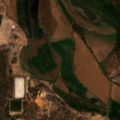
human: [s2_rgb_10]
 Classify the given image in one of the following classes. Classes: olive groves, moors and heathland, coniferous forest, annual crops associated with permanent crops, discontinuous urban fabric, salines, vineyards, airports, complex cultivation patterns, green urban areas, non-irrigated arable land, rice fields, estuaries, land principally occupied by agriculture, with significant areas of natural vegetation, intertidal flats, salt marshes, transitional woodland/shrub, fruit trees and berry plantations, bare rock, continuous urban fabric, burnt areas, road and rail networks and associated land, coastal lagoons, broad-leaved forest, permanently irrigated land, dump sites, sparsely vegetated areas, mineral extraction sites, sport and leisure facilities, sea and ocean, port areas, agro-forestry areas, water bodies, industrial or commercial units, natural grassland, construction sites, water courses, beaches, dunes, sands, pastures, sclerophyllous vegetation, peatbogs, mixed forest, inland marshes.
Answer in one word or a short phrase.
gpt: discontinuous urban fabric, permanently irrigated land, complex cultivation patterns, coniferous forest, salt marshes